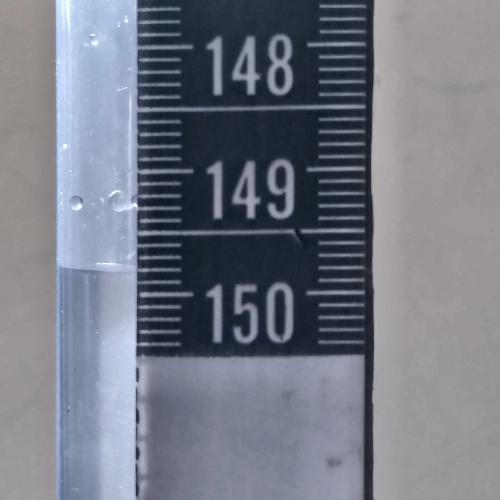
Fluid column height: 149.8 cm